Question: This is the expansion diagram of a second-order Rubik's Cube. Given the initial state, you can perform 18 standard operations. Find the minimum number of steps to make the Rubik's Cube reach the restored state. The goal is to restore the cube to its original state, with green on the front face, white on the top, and yellow on the bottom, disregarding isomorphic configurations.
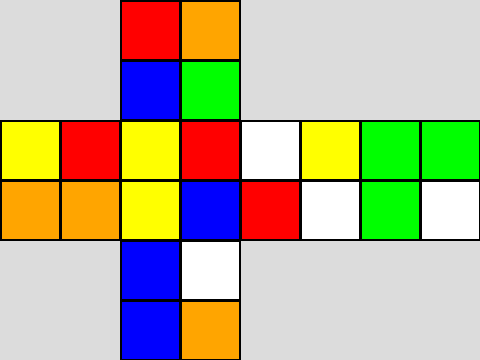
Answer: 6